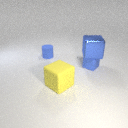
small blue rubber cylinder behind small blue rubber cube